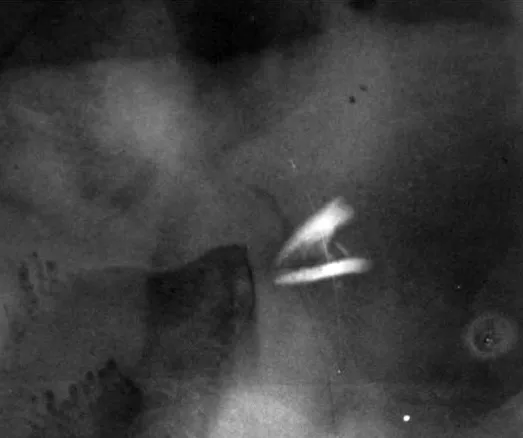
Radiographic image showing tooth fragment in the lower lip.
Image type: radiology (x_ray)